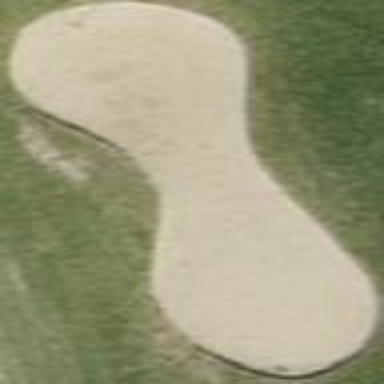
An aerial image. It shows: Golf bunker filled with sandy terrain.